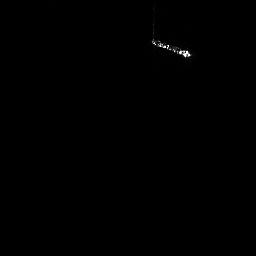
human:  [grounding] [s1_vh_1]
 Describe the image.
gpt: In the satellite image, there is  <ref>1 medium ship </ref> <box>[[57, 14, 74, 22, 0]]</box> located at top.